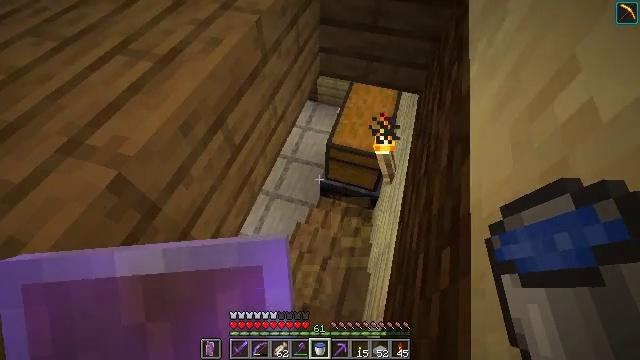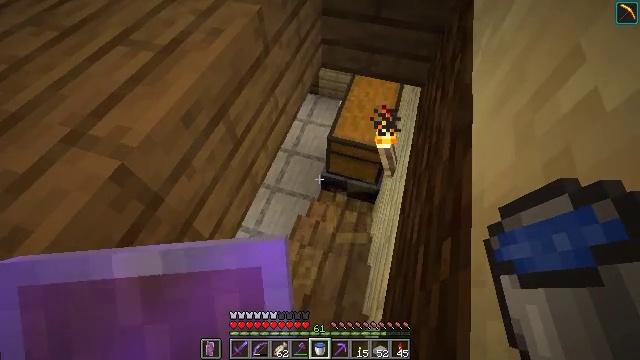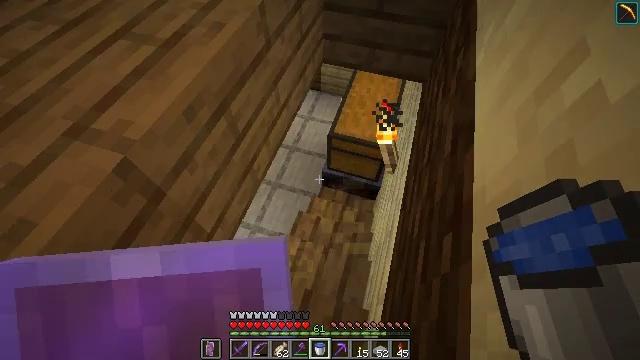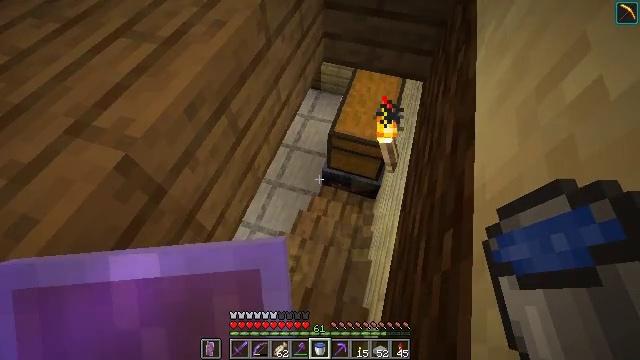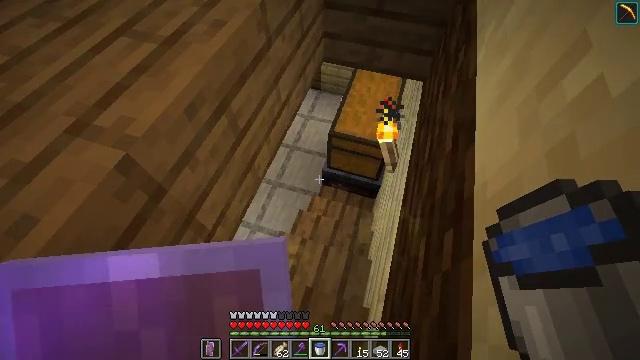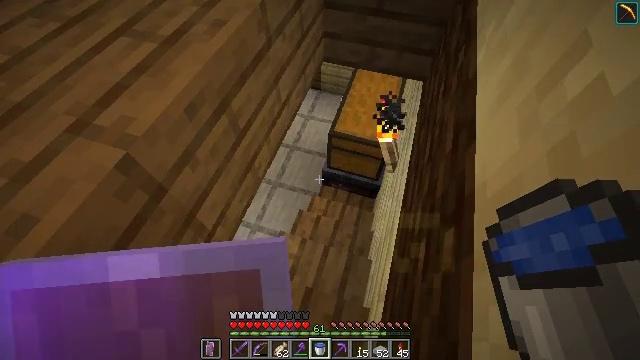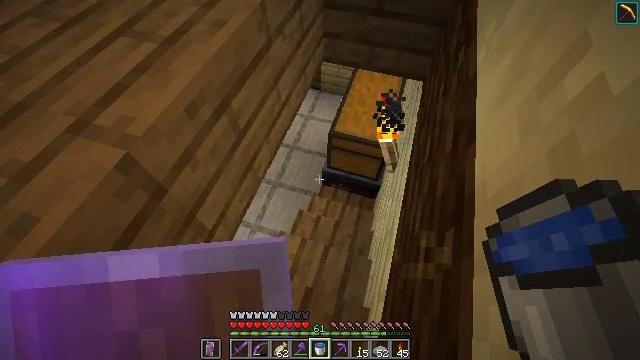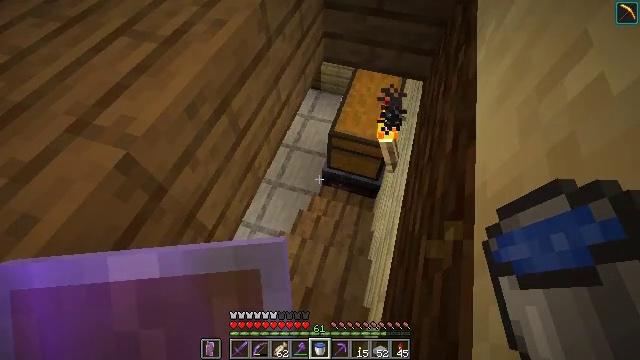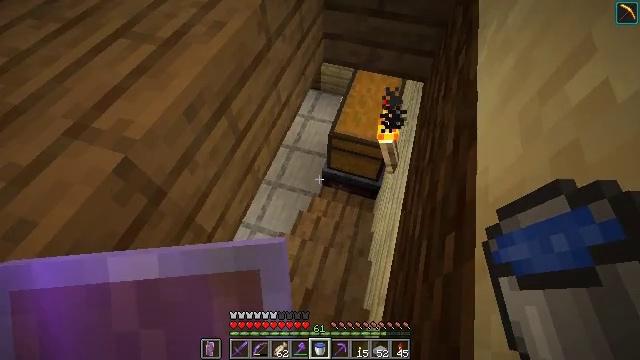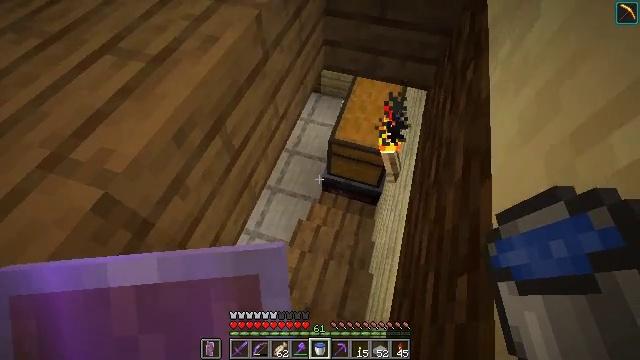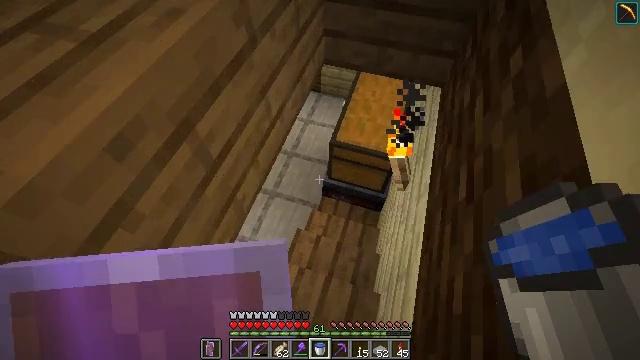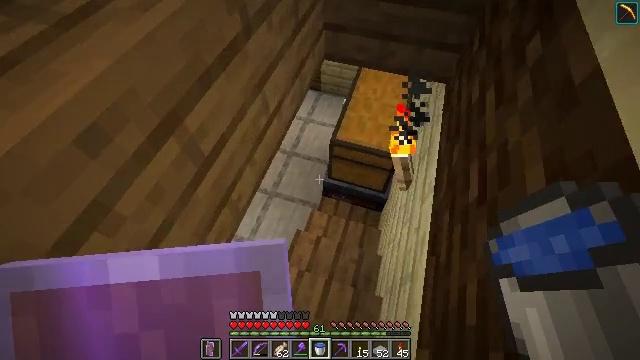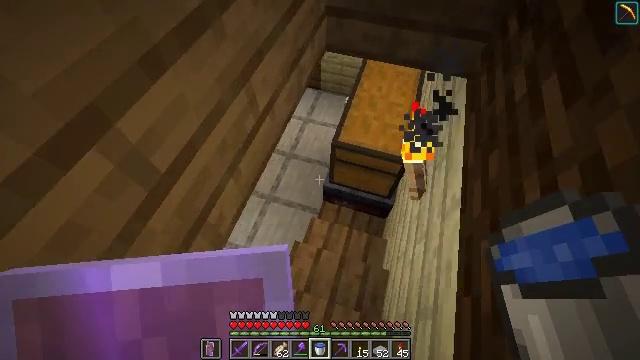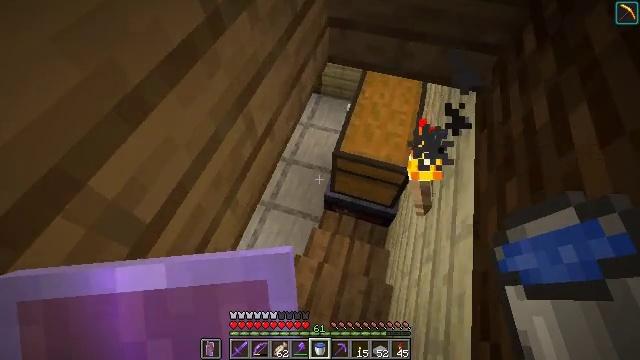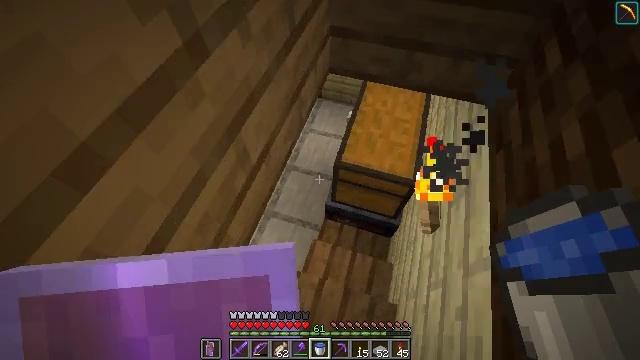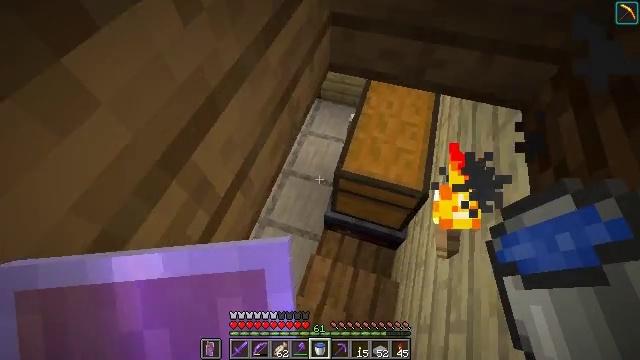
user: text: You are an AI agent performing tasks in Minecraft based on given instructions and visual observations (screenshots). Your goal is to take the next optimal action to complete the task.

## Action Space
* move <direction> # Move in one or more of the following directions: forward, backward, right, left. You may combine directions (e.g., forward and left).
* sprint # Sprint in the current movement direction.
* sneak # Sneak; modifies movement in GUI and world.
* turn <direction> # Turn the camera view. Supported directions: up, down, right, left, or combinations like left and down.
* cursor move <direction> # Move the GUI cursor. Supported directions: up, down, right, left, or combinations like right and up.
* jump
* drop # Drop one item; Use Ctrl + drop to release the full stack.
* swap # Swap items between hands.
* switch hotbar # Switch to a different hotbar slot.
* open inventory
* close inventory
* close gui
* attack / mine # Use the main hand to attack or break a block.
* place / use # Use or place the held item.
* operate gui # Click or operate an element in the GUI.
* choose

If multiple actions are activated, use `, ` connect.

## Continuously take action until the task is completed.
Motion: motion action
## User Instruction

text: Remove the ladder from its position.
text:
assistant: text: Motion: turn down
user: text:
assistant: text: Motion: no_op
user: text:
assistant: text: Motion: no_op
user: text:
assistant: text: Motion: no_op
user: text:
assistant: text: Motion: no_op
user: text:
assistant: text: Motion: no_op
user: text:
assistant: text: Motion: no_op
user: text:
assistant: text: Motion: move forward
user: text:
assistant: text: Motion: move forward
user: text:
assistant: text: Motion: move forward
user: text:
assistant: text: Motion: move forward
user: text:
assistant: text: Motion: move forward
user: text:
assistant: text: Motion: move forward
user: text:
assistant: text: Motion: move forward
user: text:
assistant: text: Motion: move forward
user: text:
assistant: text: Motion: move forward
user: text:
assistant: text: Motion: move forward
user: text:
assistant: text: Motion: move forward, turn left
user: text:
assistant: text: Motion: move forward, turn left and up
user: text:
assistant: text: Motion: move forward, turn left and up
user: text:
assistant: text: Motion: move forward, turn left and up
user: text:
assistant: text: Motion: move forward
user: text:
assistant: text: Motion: move forward, turn up
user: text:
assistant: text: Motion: move forward, turn up
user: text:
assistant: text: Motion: move forward, turn up
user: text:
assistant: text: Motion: move forward, turn right and up
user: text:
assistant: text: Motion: move forward, turn right and up
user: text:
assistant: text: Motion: move forward, turn right and up
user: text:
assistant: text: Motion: move forward
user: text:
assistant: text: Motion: move forward, turn right and up